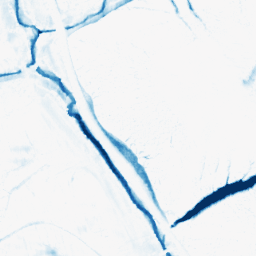
Category: morphological
Decomposition family: morphological_ellipse
Decomposition parameters: operation: closing
width: 20
height: 10
Upsampling method: sinc_blackman
Upsampling parameters: scale: 4
kernel_size: 8
Upsampling scale: 4